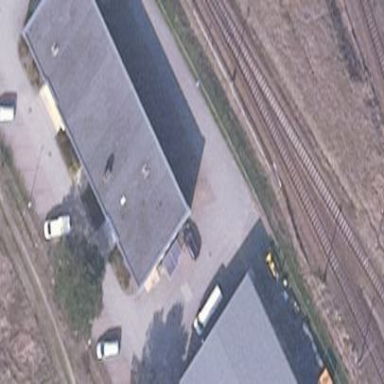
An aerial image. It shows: Warehouse building.